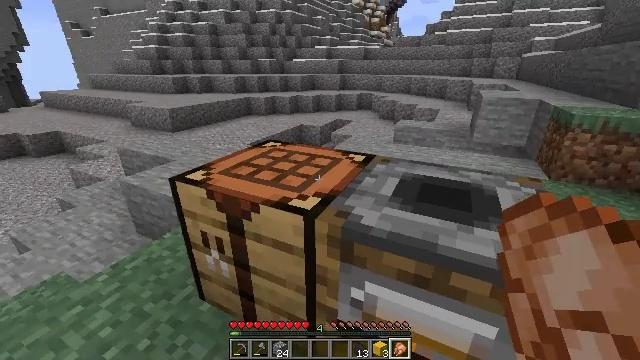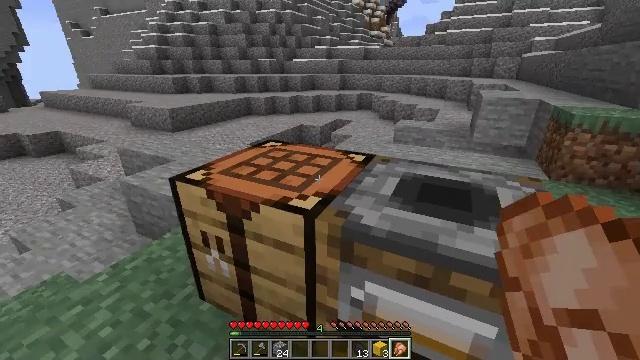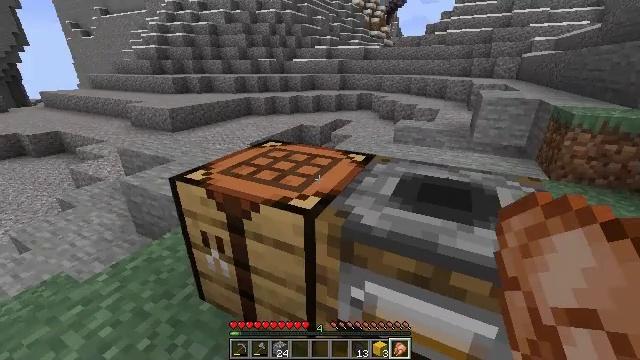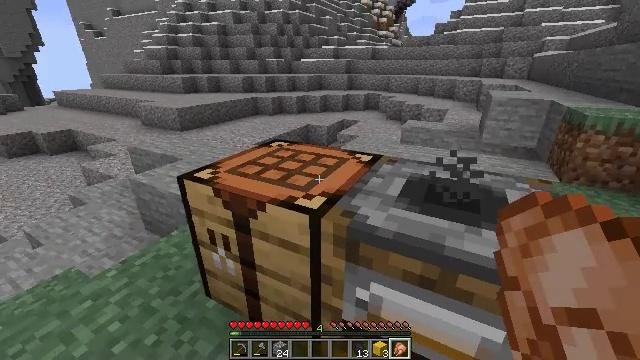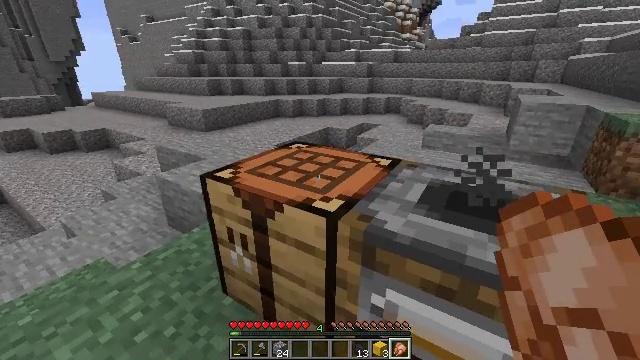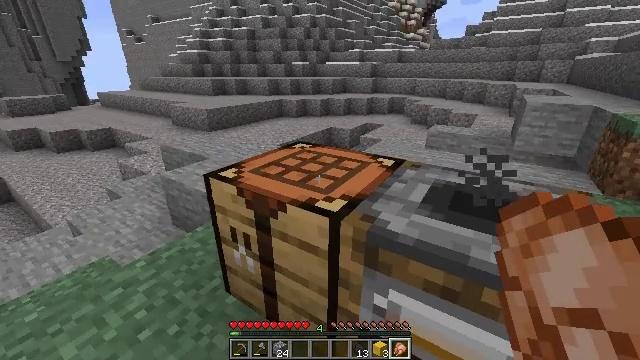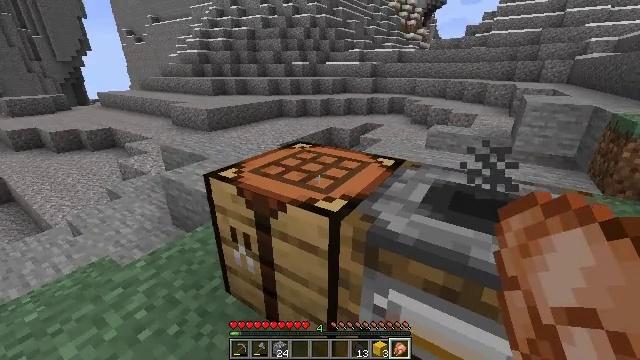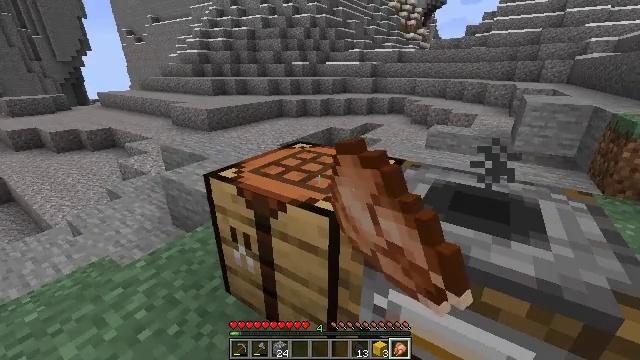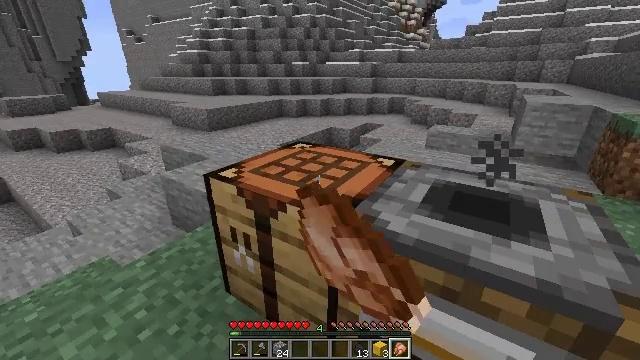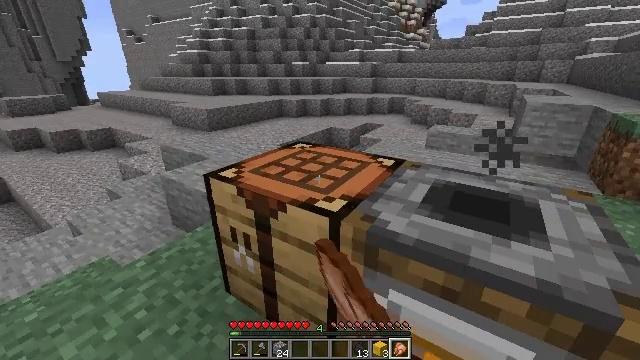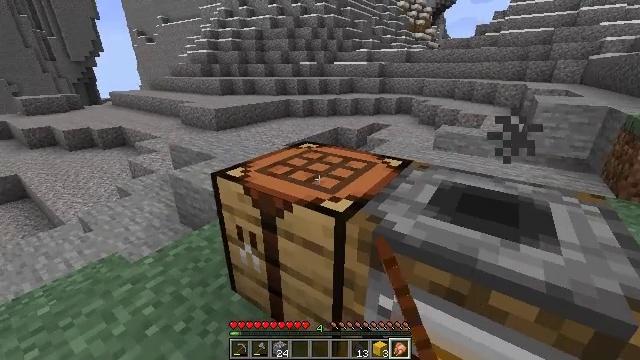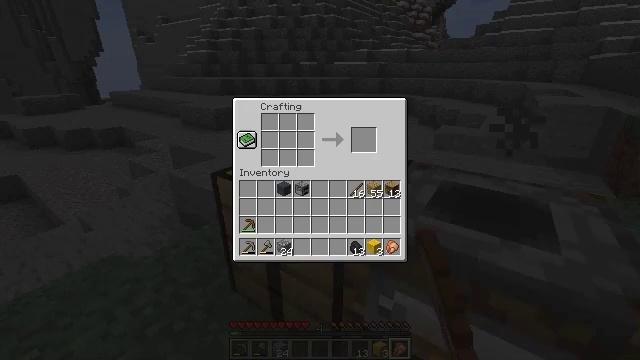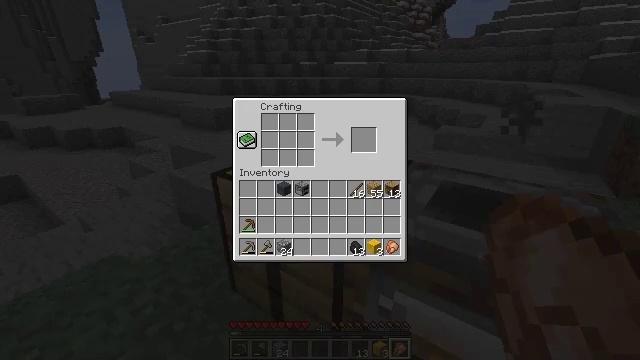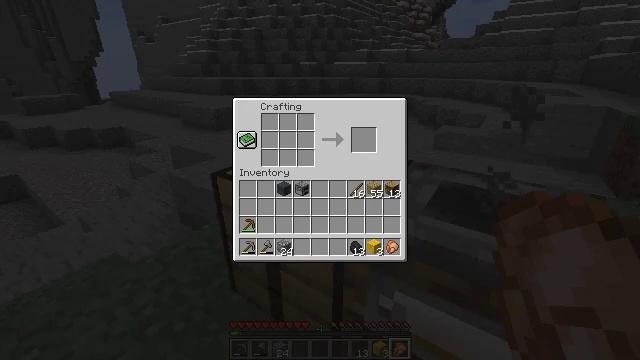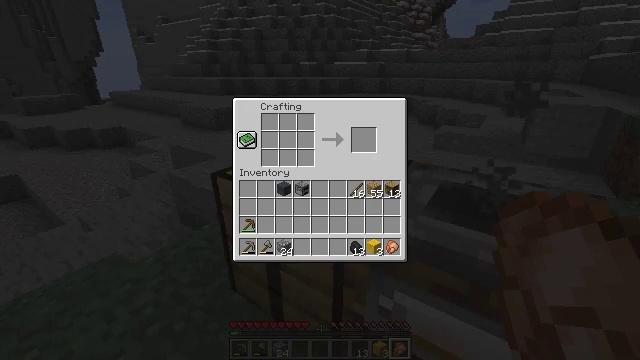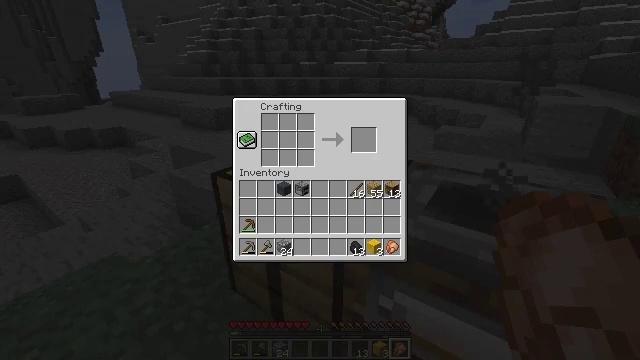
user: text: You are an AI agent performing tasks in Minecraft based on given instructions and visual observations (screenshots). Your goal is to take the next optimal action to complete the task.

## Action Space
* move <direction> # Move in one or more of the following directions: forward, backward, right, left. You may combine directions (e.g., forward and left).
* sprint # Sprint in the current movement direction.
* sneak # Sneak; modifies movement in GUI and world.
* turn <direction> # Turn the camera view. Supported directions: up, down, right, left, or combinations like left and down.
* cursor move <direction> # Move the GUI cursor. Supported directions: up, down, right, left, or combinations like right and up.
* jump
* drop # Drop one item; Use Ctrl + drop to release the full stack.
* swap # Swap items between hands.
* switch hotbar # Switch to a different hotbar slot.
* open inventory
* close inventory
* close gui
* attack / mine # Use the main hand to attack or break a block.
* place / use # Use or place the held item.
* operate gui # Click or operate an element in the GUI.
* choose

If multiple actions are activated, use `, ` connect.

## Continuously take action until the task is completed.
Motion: motion action
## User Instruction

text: Get a yellow bed at the crafting table using resources.
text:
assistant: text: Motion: no_op
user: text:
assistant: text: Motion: no_op
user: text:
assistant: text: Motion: turn left
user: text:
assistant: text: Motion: turn left
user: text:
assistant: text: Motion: no_op
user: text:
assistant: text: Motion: use / place
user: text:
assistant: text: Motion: use / place
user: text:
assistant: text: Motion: use / place
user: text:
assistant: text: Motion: use / place
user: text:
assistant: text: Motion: turn left
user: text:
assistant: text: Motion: open gui
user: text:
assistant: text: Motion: no_op
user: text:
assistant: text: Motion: no_op
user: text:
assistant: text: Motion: no_op
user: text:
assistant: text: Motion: no_op
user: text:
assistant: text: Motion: no_op
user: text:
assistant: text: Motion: no_op
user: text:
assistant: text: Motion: no_op
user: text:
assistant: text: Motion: no_op
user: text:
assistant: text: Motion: no_op
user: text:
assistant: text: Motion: no_op
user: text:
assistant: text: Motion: no_op
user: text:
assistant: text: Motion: no_op
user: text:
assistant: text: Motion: no_op
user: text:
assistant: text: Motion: cursor move left
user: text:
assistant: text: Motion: cursor move right and up
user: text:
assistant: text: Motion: no_op
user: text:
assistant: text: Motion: no_op
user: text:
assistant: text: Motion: no_op
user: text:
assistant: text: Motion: no_op